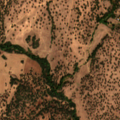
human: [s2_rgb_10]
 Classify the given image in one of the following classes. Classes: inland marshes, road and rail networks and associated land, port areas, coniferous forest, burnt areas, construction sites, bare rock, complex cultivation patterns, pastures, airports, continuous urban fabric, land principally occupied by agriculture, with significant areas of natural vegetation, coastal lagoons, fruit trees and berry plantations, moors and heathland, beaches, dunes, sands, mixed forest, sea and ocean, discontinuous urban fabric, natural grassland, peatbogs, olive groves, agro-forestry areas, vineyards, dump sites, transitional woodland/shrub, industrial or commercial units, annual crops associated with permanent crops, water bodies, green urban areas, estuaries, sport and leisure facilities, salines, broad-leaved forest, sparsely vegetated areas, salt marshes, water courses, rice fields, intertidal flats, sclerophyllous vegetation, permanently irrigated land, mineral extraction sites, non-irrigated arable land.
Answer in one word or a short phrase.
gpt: non-irrigated arable land, pastures, agro-forestry areas